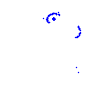
Particle: proton